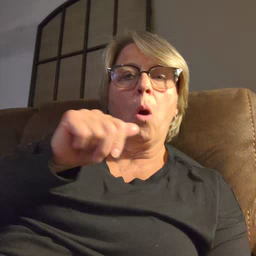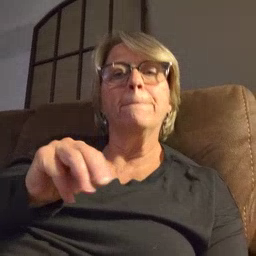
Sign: arm